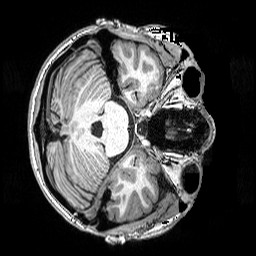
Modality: T1w
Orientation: axial
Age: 22
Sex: female